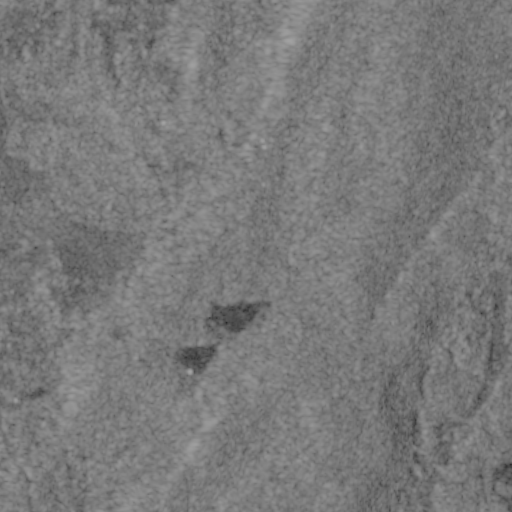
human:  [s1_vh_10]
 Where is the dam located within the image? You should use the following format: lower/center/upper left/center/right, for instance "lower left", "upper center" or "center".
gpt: The dam is located in the lower center of the image.
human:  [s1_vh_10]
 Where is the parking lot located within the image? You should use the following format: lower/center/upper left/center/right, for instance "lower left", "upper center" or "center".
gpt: The parking lot is located in the lower right of the image.
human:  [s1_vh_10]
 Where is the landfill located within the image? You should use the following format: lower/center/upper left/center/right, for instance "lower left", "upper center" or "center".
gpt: There is no landfill in the image.

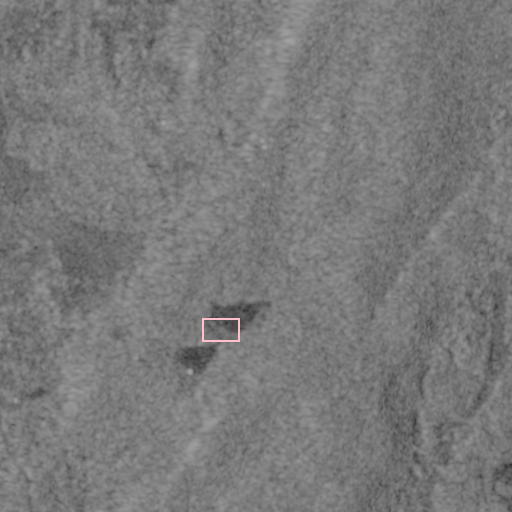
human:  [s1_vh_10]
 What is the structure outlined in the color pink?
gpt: The structure outlined in pink is a dam.
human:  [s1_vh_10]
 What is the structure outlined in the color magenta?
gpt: There is no magenta outline.